Field crop: tomato
Growth stage: 2
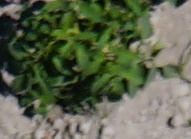
Species: tomato